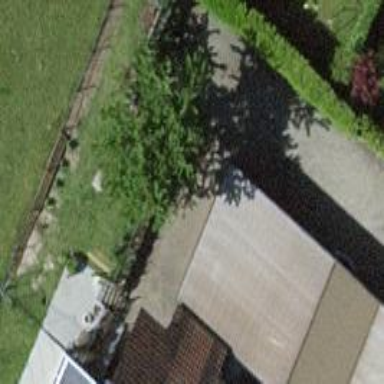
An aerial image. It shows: Garage.